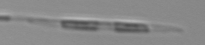
Label: Pseudo-nitzschia